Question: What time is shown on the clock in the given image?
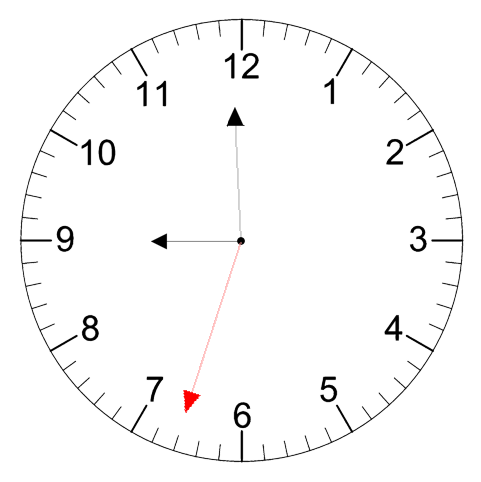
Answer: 08:59:33